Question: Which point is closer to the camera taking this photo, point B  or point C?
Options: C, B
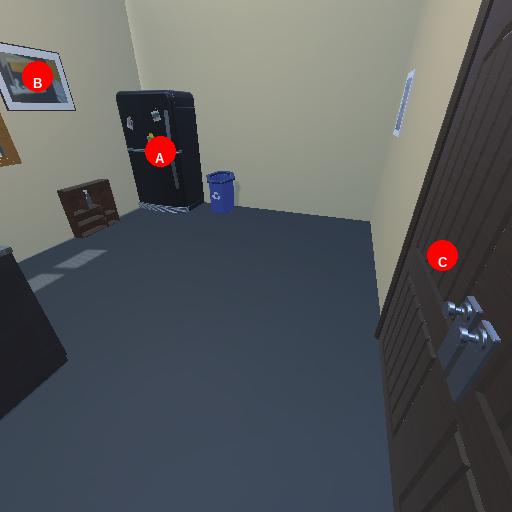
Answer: C